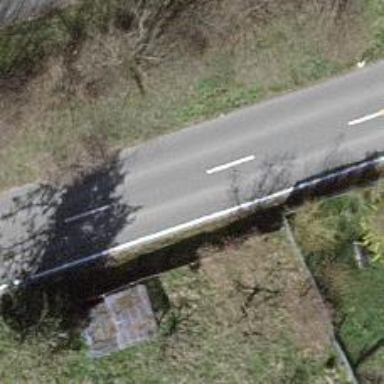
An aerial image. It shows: Secondary road.